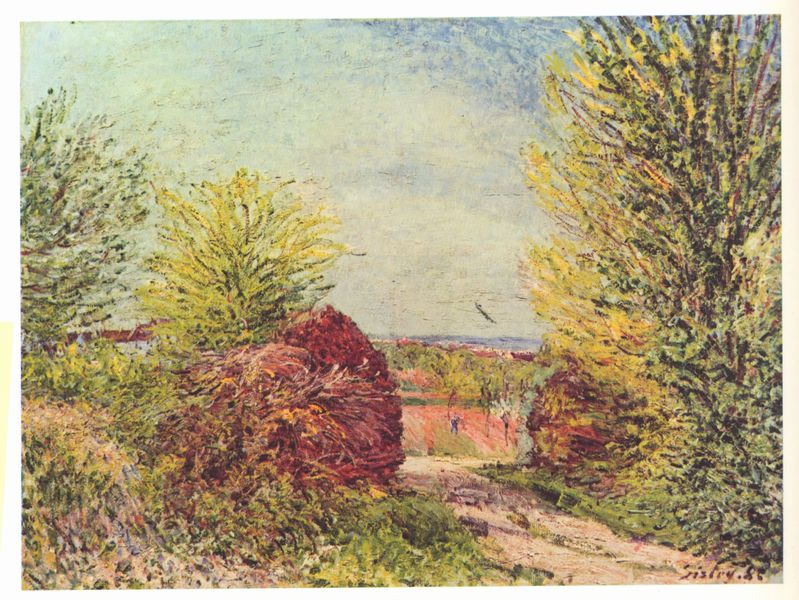
Titel: Weg in Veneux-Nadon im Frühling
Künstler: Alfred Sisley
Institution: (Privatsammlung)
Schlagwörter: baum, blau, blätter, gemälde, himmel, laub, mann, meer, schatten, vogel, wasser, weiß, wolken, aquarell, bäume, fluss, gelb, grün, impressionismus, landschaft, menschen, see, stadt, äste, braun, bunt, hell, licht, strasse, ausblick, blüte, gras, rot, weg, wiese, wolke, malerei, mensch, rahmen, stein, signatur, öl, ast, erde, feld, felder, ferne, gräser, horizont, häuser, hügel, natur, strauch, weite, wind, zweige, busch, büsche, gebüsch, pastos, sonne, sträucher, land, person, rosa, arbeit, bauern, himmelblau, sommer, moderne, abhang, arbeiten, feldweg, berge, farben, hang, dorf, farbe, lila, violett, idylle, arbeiter, böschung, wild, duktus, dunkelblau, stimmung, frühling, bauer, panorama, punkte, gogh, winde, wälder, lichtung, tupfen, leinwand, malerisch, imprssionismus, gezweig, sisley, knick, gabelung, pointillismus, postimpressionismus, aquarel, vogelscheuche, patell, m;enschen, belassen